Interaction volume radius: 10 \u00c5
Interaction volume height: 15 \u00c5
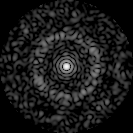
Disorder parameter: 0.818